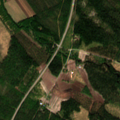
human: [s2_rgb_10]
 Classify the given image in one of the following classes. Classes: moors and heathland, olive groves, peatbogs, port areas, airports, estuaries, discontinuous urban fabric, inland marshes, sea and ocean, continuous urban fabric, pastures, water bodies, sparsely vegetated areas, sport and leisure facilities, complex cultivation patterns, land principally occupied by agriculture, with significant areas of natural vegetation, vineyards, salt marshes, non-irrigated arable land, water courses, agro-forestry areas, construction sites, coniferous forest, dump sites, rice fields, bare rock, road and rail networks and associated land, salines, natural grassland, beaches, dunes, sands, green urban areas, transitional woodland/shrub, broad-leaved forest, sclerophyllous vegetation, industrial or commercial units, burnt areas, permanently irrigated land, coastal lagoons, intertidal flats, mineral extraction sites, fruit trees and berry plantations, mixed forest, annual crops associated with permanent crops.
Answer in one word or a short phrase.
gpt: land principally occupied by agriculture, with significant areas of natural vegetation, coniferous forest, mixed forest, transitional woodland/shrub